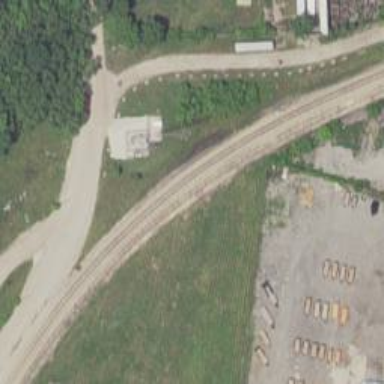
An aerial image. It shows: Railway service station.